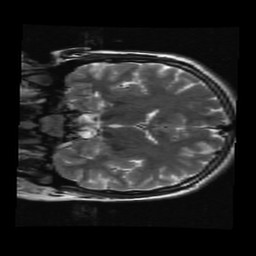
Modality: T2w
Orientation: coronal
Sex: male
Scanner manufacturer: ge
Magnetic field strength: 3 T
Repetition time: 5 s
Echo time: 0.1012 s